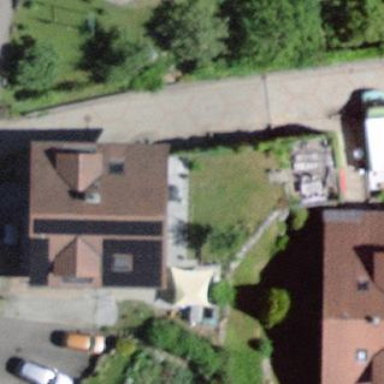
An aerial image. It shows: Garage building.